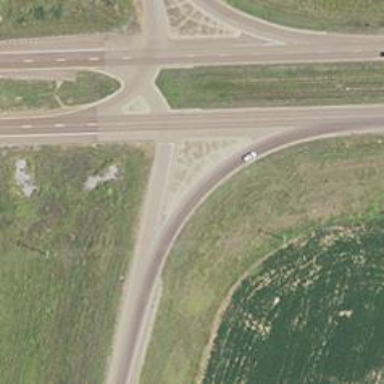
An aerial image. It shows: Trunk link highway.